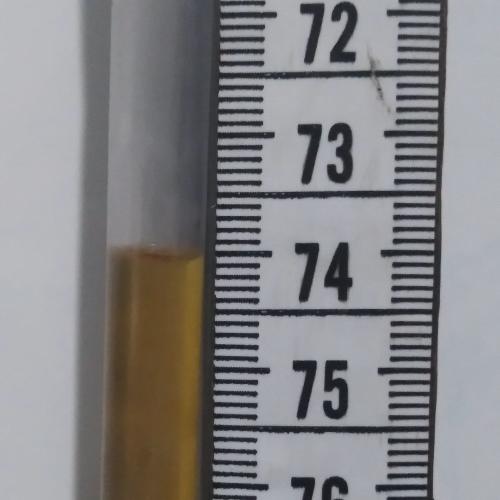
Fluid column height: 74.0 cm